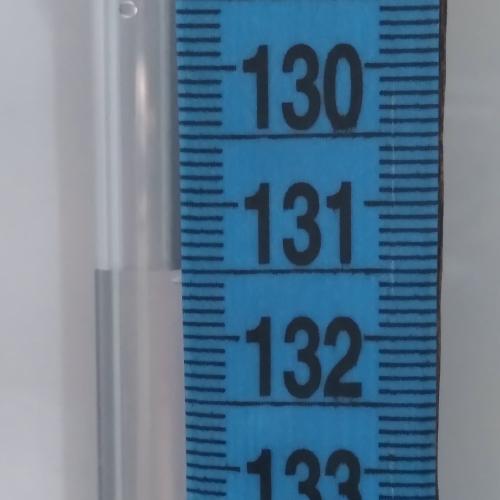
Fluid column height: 131.5 cm